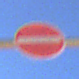
Verkehrszeichen: VerbotDerEinfahrt
Umgebung: Outdoor, RoadRail
Tageszeit: MorningAfternoon
Wetter: Clear
Licht: Natural
Jahreszeit: NotSpecified
Kontrast: HighContrast